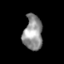
Tissue: skin
Cell type: Epithelial cells
Senescence score: 0.2701
Nuclear area (px): 646
Mean DAPI intensity: 146.211